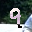
Label: 9